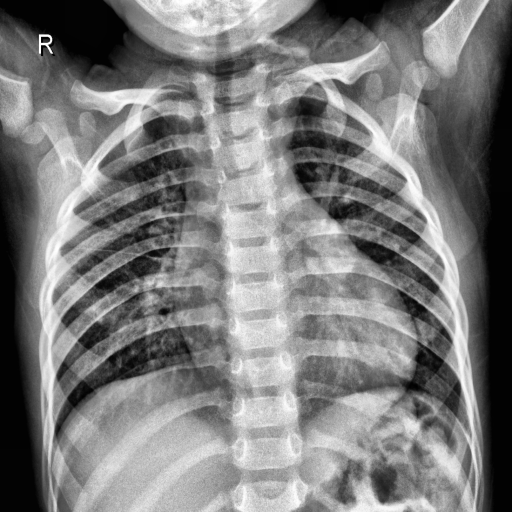
Finding: NORMAL